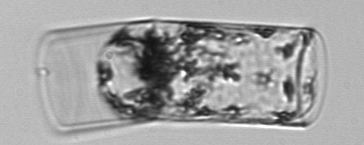
Label: Guinardia_flaccida